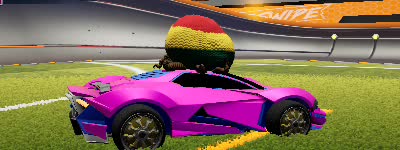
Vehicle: werewolf